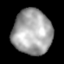
Tissue: lung
Cell type: Epithelial cells
Senescence score: 0.1941
Nuclear area (px): 1723
Mean DAPI intensity: 165.387